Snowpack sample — Buffalo Mountain, Silverthorne, Colorado, USA (1/25/25, 10:11 AM MST)
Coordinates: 39.6222, -106.1139
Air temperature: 22 °F
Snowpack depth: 110 cm
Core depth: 10 cm
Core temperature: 46.4 °F
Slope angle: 12°, slope face: 102°
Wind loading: high
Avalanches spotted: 0
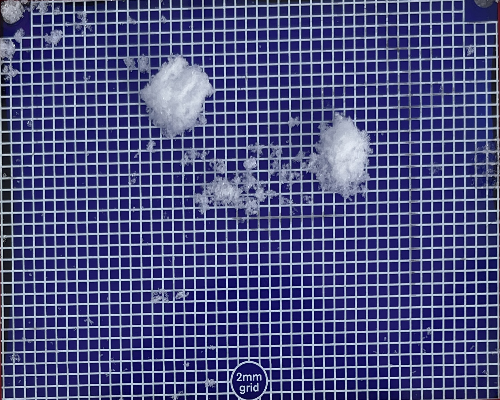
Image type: profile
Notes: No avalanches nearby, collected on the outskirts of a fire break 15 meters from the treeline, on way to Buffalo and Red Mountain